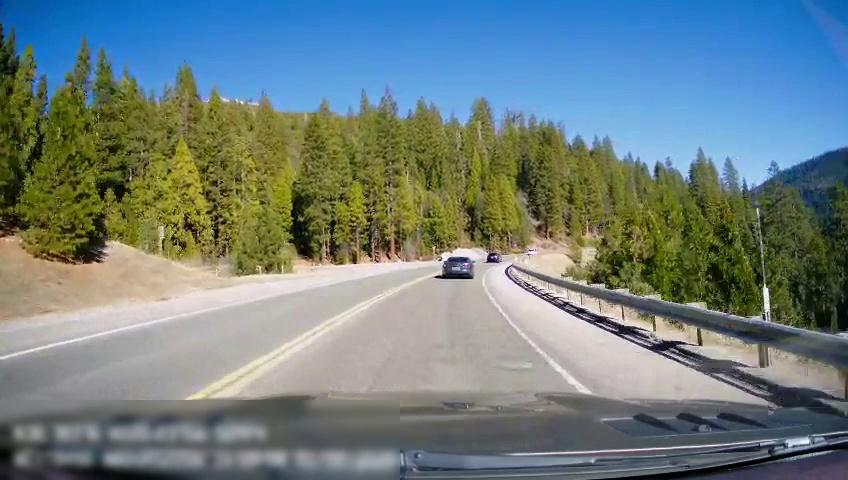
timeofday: Day
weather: Sunny
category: Drivable Space
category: Vehicles | Car
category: Vehicles | Car
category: Lanes | Opposite Lane
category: Lanes | Current Lane
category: Lanes | Opposite Lane
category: Lanes | Current Lane